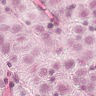
Metastatic tissue present: yes